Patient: sex M, age 62
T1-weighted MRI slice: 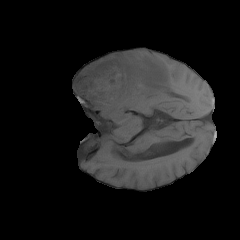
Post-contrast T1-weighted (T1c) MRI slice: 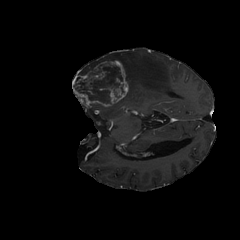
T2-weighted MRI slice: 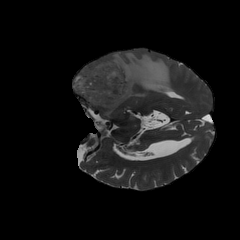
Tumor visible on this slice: yes
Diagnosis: Glioblastoma, IDH-wildtype
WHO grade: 4